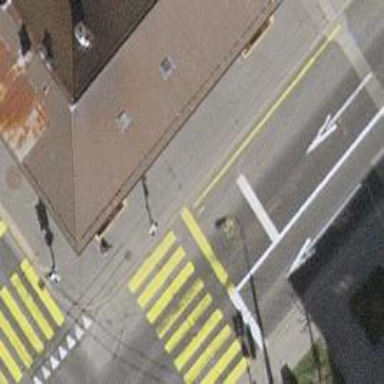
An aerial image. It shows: Road with traffic signals.